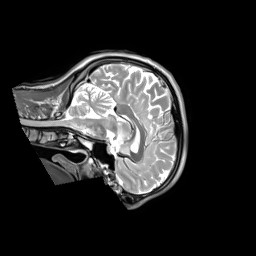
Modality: T2w
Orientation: sagittal
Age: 30
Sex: male
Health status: ill
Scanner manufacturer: siemens
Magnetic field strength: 3 T
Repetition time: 2.8 s
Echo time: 0.326 s